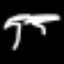
Label: palm tree